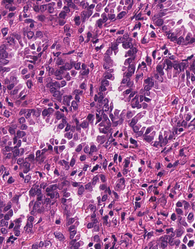
Tumor epithelial tissue: yes
Tumor-associated stroma tissue: yes
Normal tissue: no